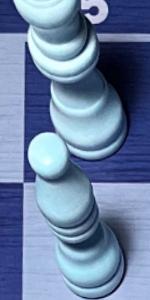
Label: Bishop_White